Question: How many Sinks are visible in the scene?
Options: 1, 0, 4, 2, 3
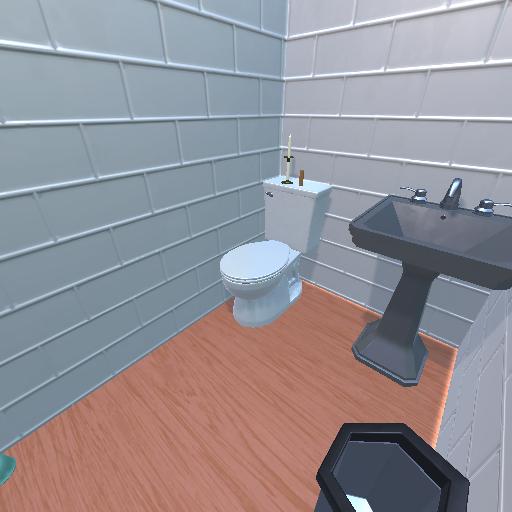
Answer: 1